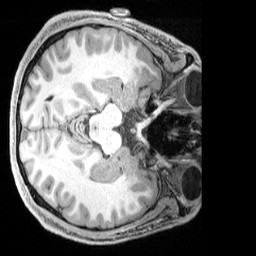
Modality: T1w
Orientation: axial
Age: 27
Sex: male
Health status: healthy
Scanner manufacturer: siemens
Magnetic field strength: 3 T
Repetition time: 2.4 s
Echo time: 0.00222 s